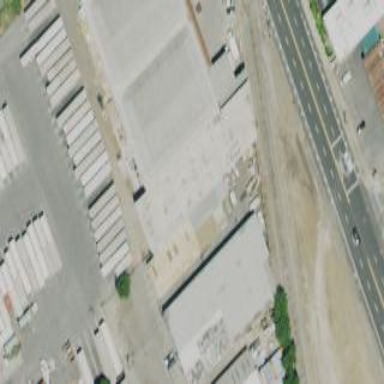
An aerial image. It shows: Trading shop located within building.